Field crop: tomato
Growth stage: 1
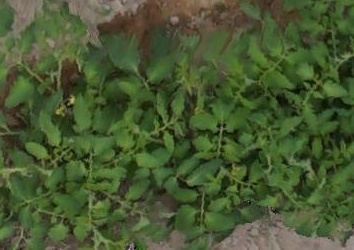
Species: tomato